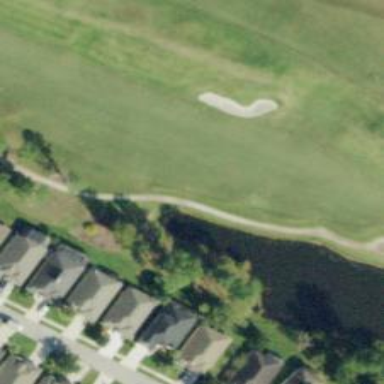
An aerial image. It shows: View of golf hole.